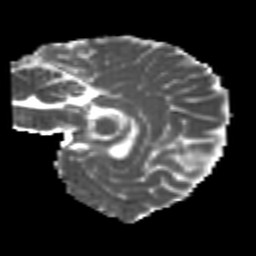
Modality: MD
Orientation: sagittal
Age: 21
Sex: female
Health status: healthy
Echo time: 0.074 s